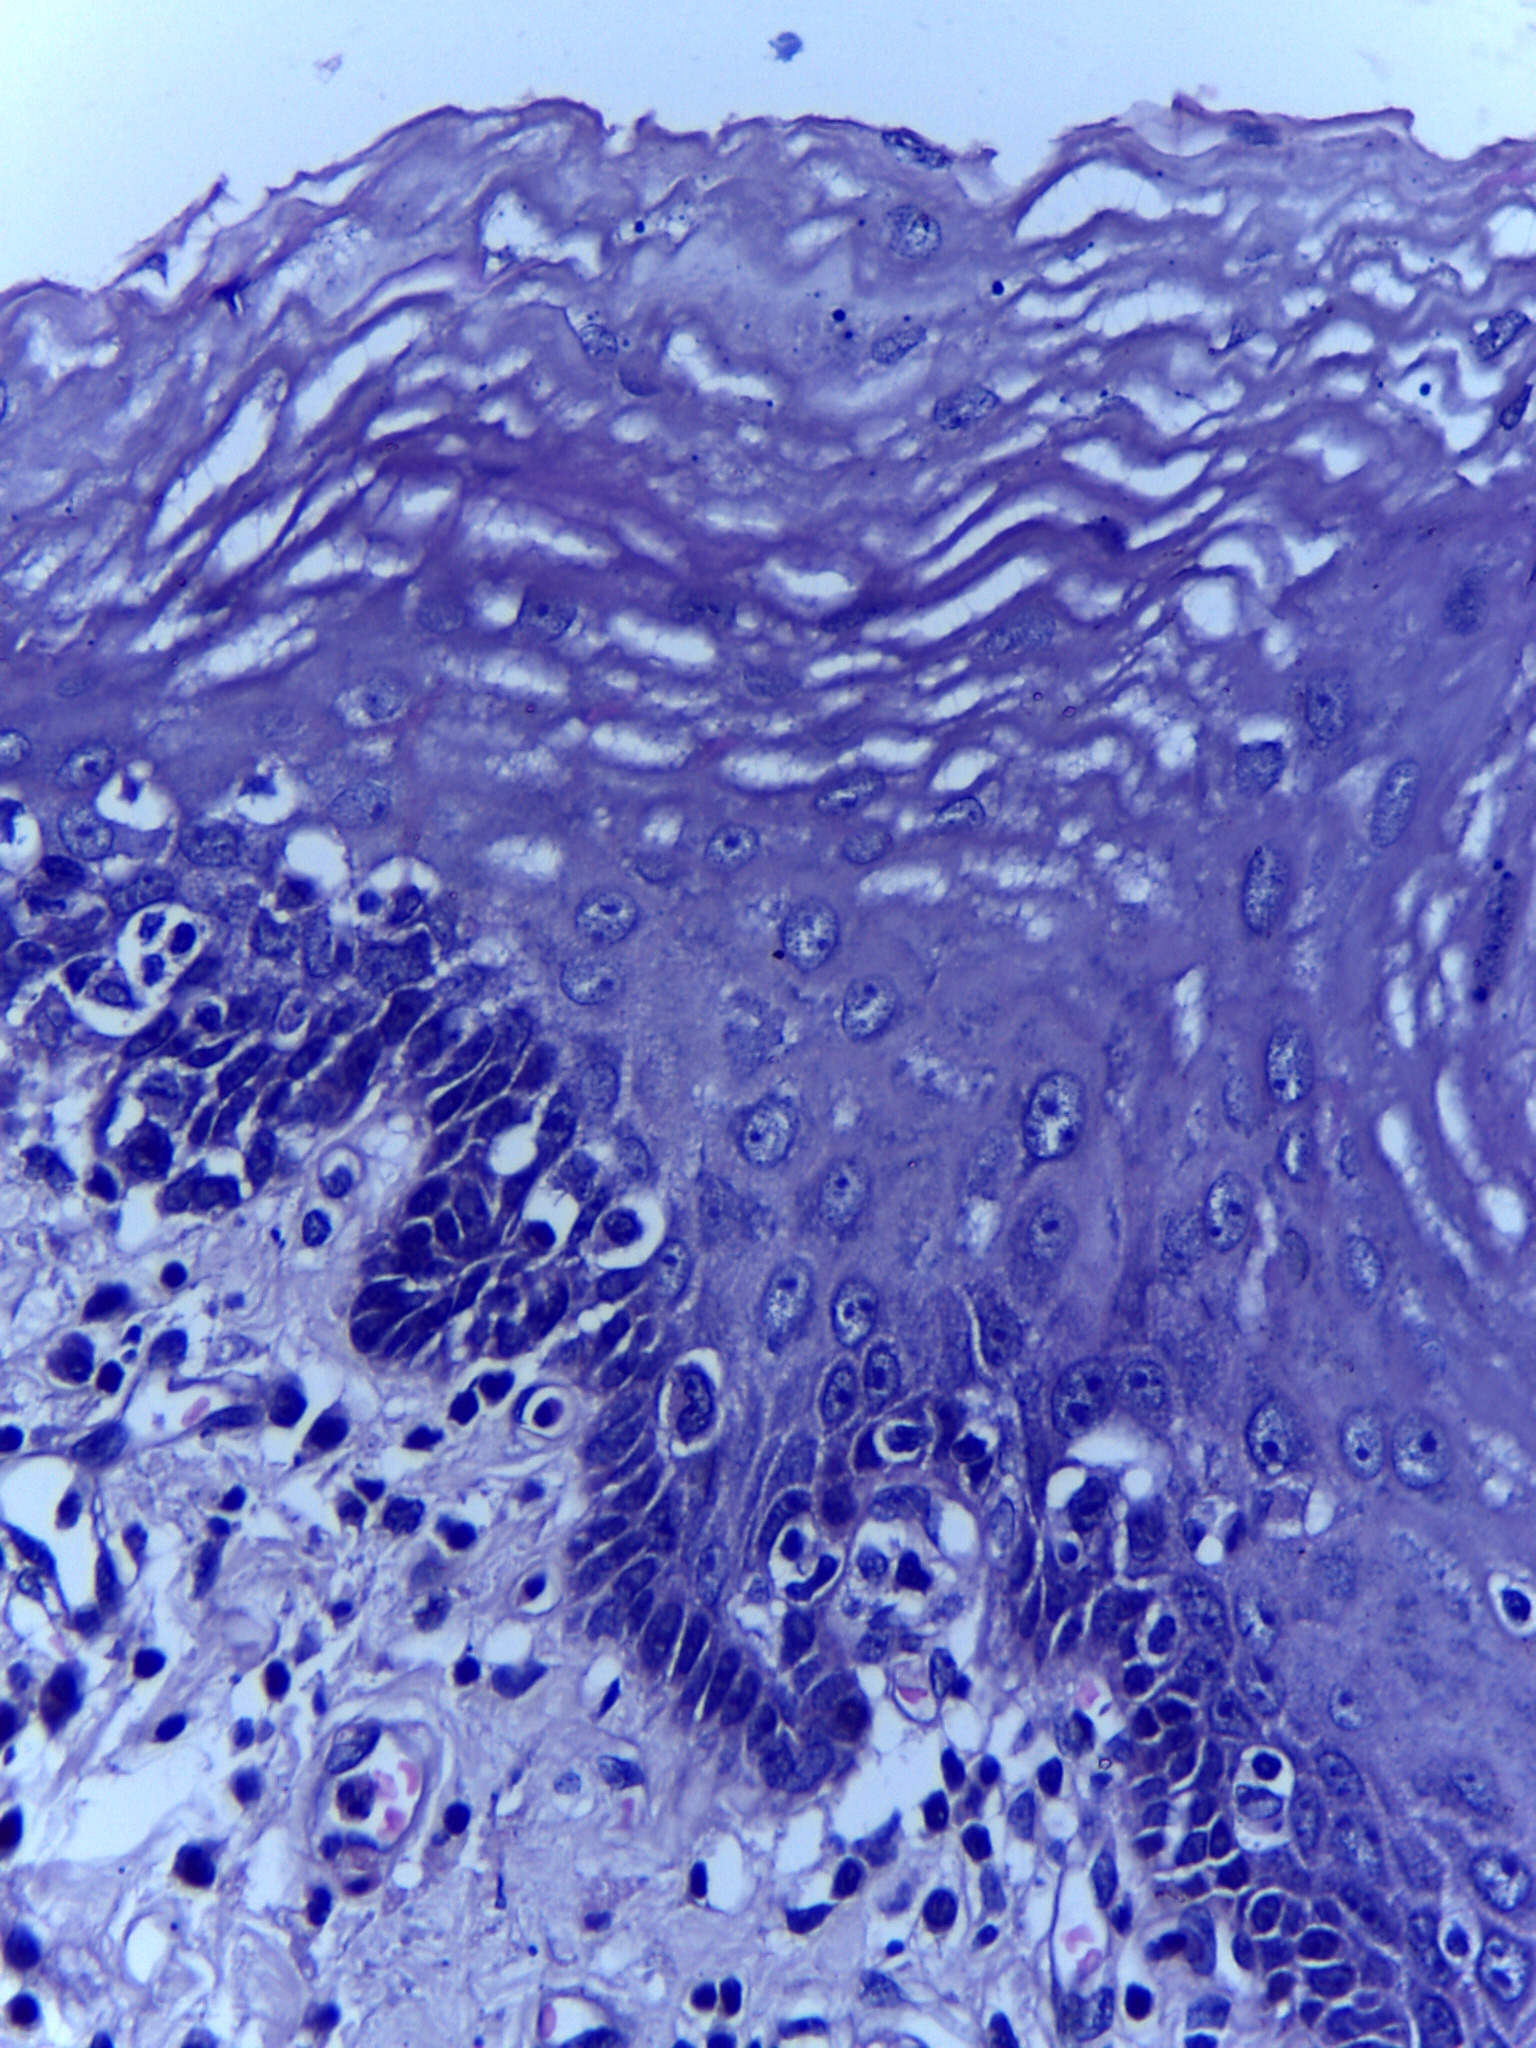
Diagnosis: Normal